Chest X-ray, PA view. Patient: 43 years old, sex M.
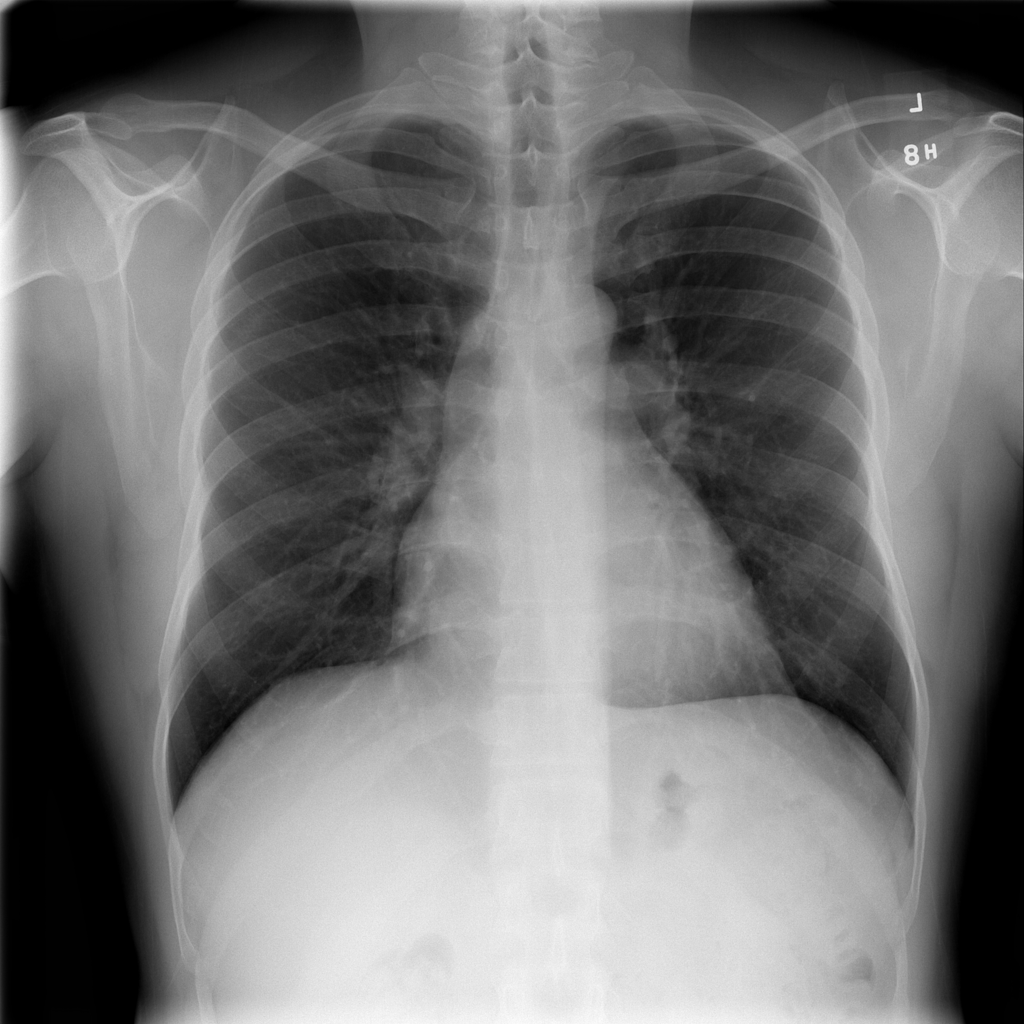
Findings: Cardiomegaly